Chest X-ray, PA view. Patient: 64 years old, sex M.
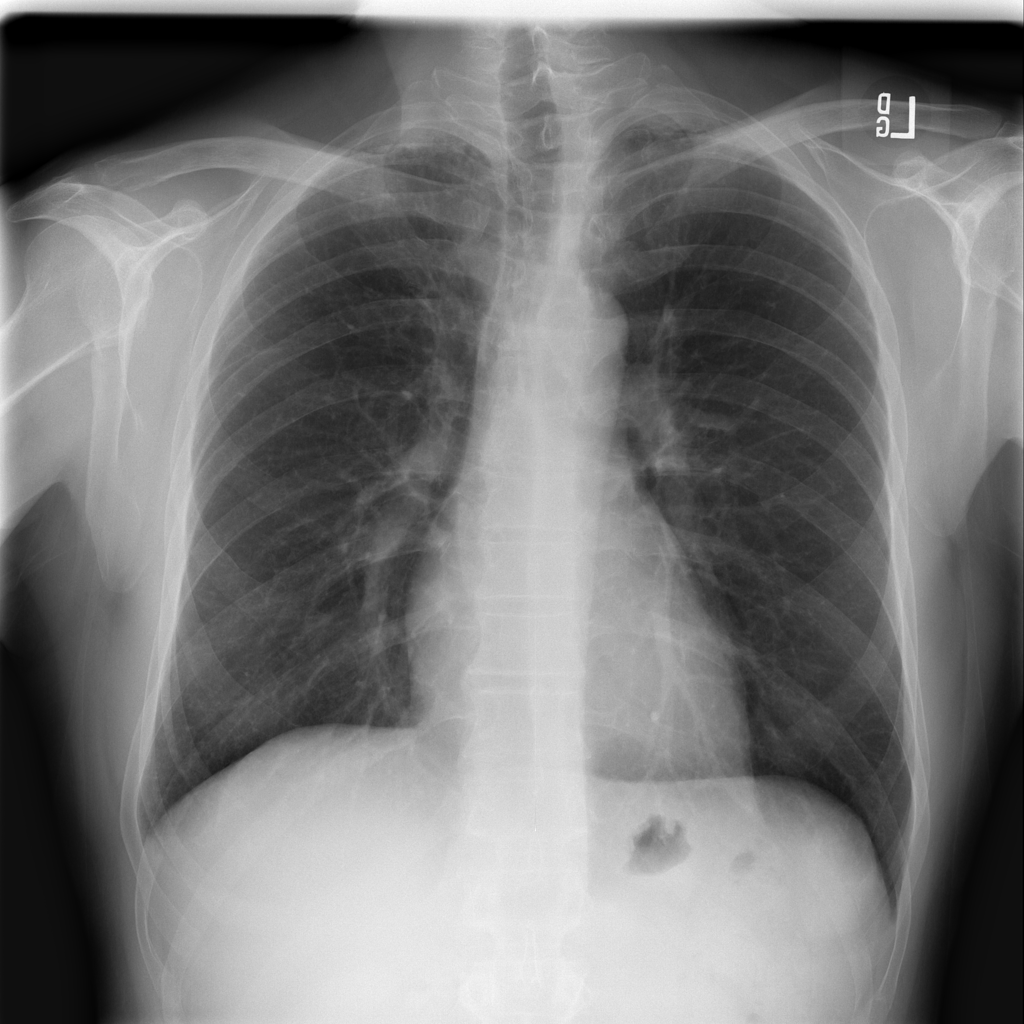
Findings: Fibrosis